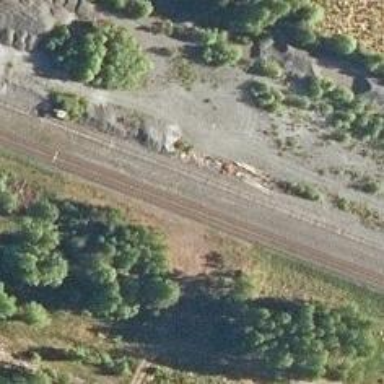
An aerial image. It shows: Railway yard.